Interaction volume radius: 10 \u00c5
Interaction volume height: 20 \u00c5
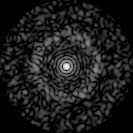
Disorder parameter: 0.8209